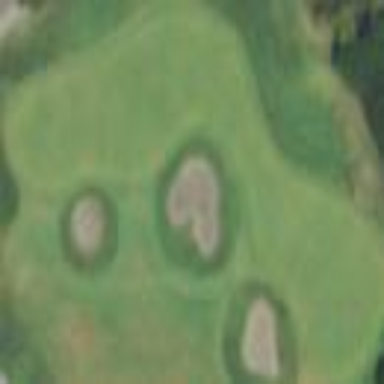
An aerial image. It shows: Golf green.